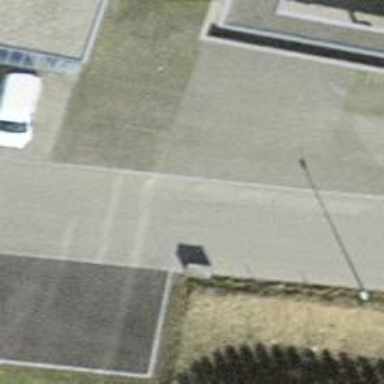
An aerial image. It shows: Asphalt road in residential area.